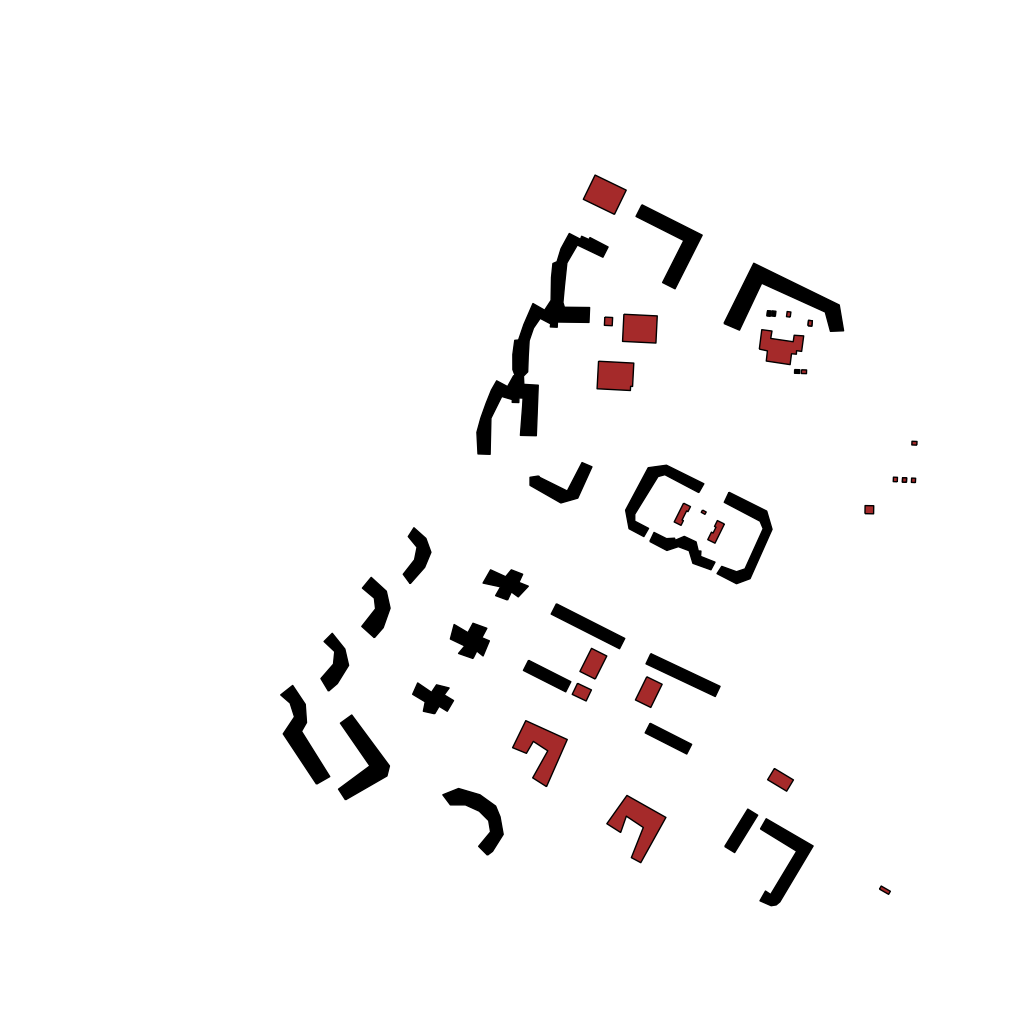
Tags: overhead vector_map, recreation, residential, special, modern, high_rise, individual_rise, low_rise, medium_rise, density_1, Building, Facility, 1.0 km²